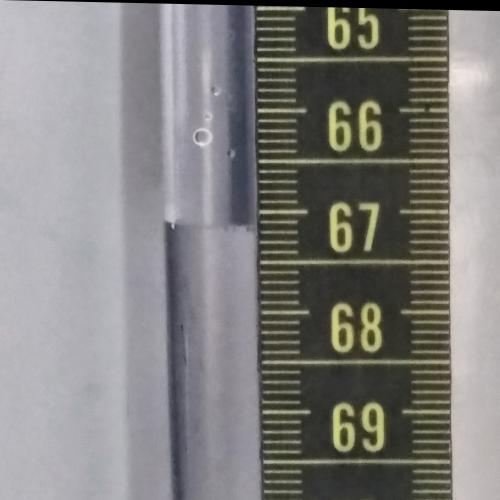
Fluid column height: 67.2 cm